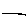
Label: line